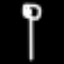
Label: fork